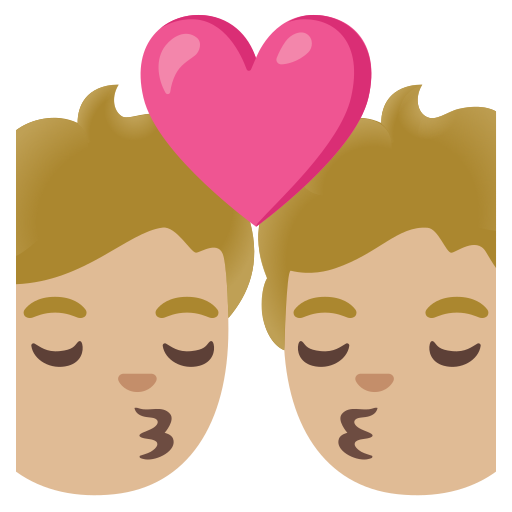
Emoji: 💏🏼